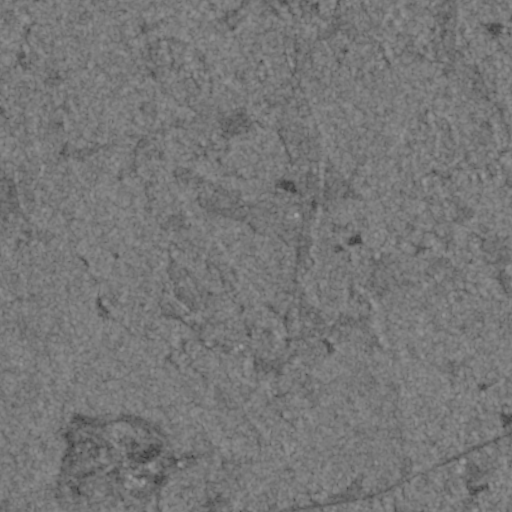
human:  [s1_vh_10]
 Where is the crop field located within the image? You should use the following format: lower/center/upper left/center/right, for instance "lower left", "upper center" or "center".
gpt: The crop field is located in the lower right of the image.
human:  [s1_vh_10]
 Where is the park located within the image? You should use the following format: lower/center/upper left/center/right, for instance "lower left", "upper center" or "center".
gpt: The park is located in the center right of the image.
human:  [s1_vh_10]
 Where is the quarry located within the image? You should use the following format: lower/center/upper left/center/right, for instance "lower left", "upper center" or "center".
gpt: The quarry is located in the lower left of the image.
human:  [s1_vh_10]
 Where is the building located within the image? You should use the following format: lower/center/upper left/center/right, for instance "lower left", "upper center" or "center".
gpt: The building is located in the lower right of the image.
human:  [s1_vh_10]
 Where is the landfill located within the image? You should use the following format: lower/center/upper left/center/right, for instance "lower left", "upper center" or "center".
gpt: There is no landfill in the image.

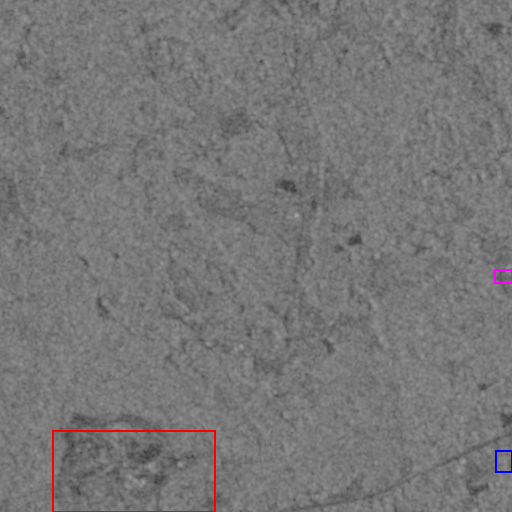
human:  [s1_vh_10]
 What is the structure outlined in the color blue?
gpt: The structure outlined in blue is a crop field.
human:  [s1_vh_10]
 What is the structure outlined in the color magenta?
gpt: The structure outlined in magenta is a park.
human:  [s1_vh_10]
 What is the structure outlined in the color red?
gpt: The structure outlined in red is a quarry.
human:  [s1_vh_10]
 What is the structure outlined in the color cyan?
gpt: There is no cyan outline.